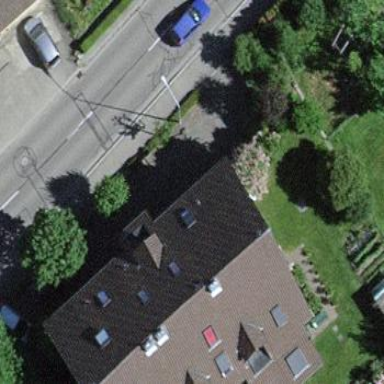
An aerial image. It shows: Residential building.